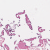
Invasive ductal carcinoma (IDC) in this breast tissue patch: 0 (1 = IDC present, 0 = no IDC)